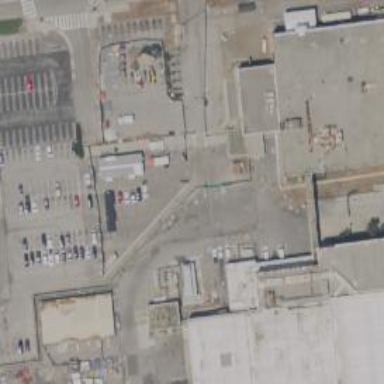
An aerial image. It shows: Parking space.